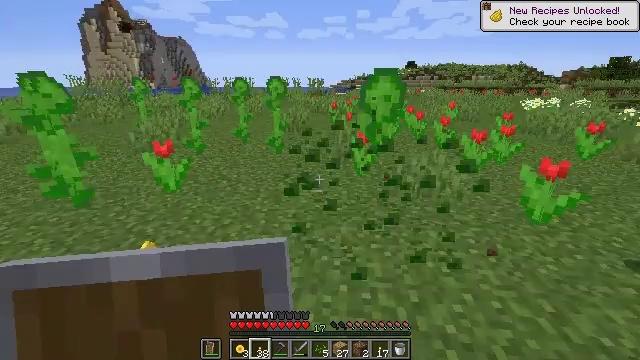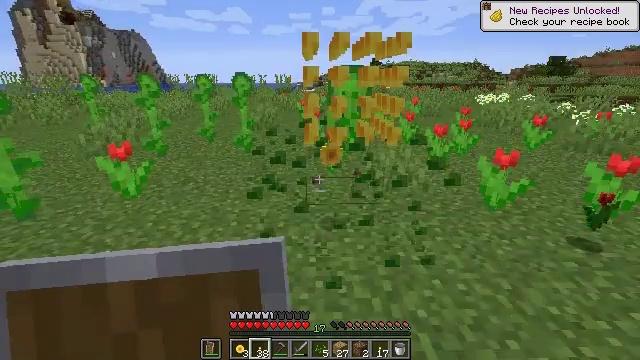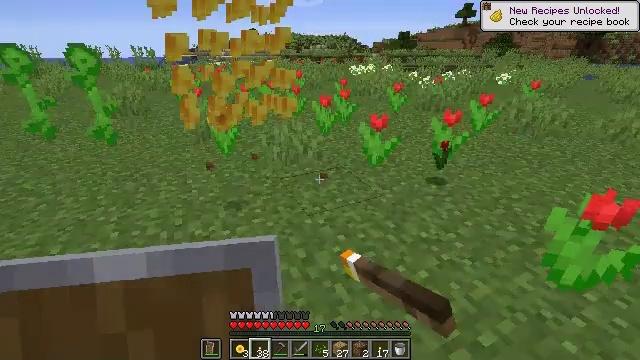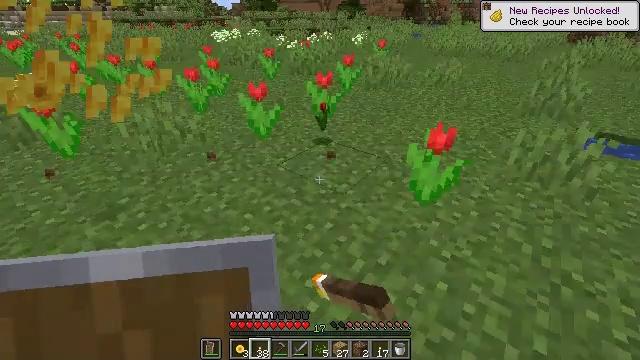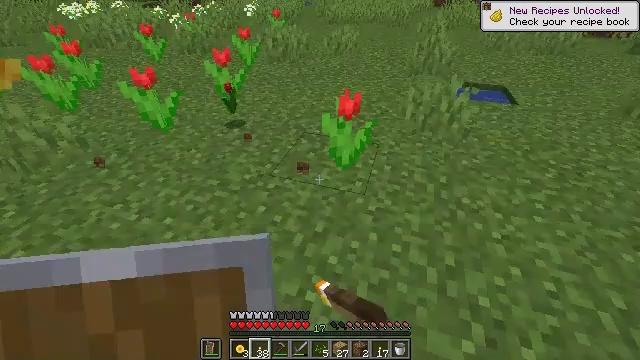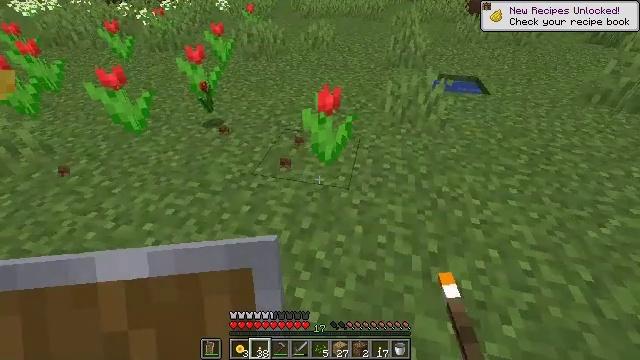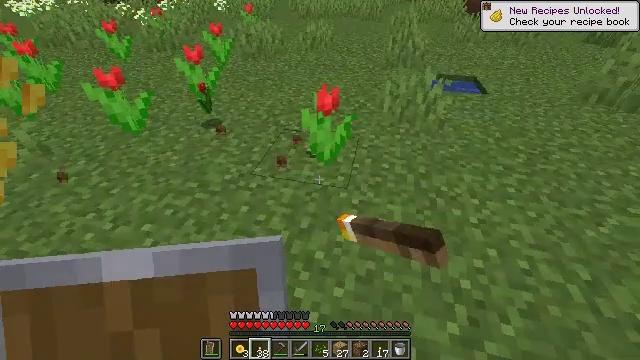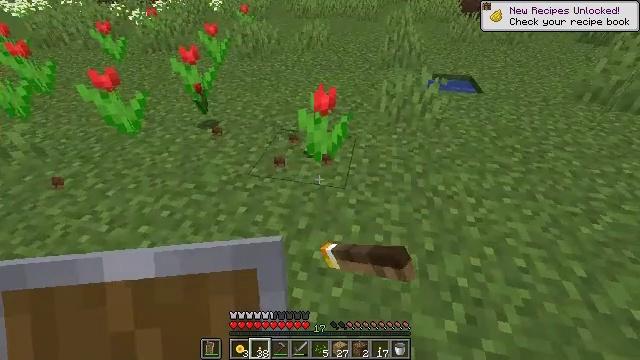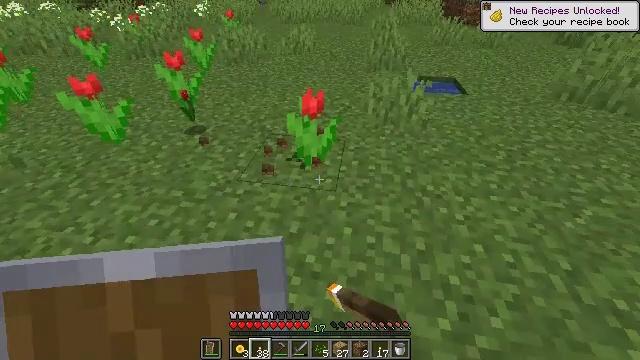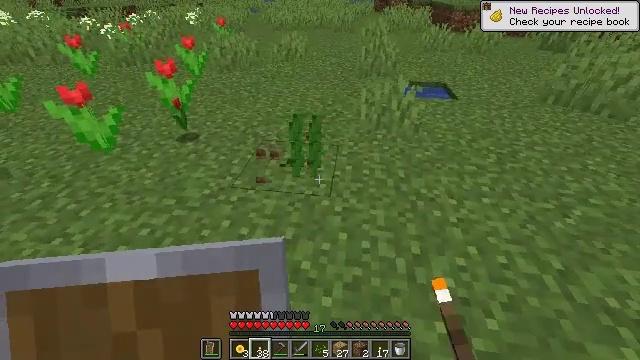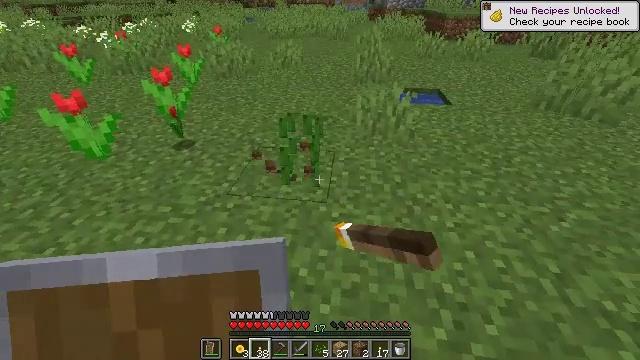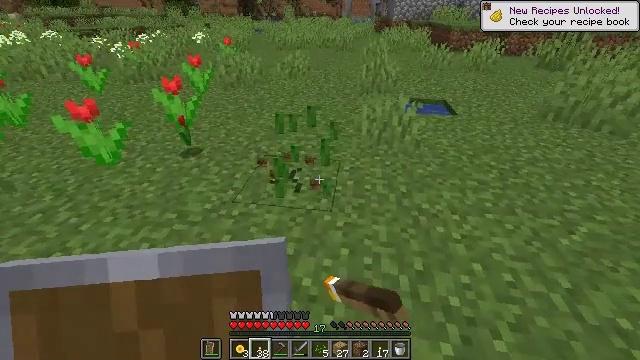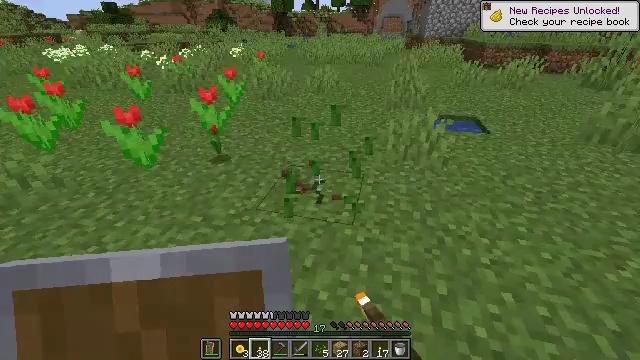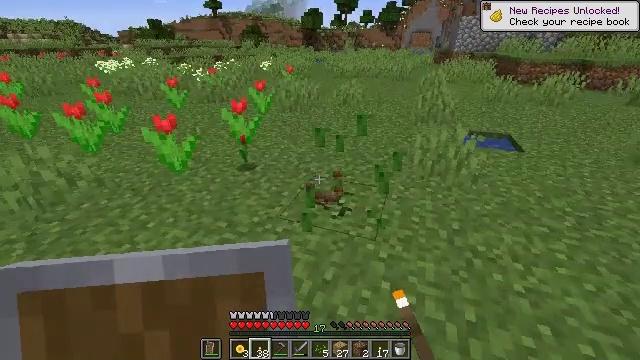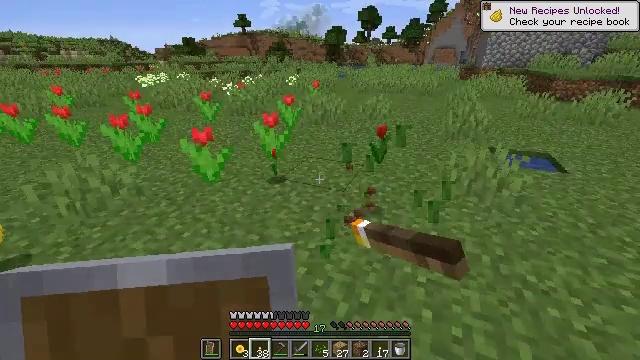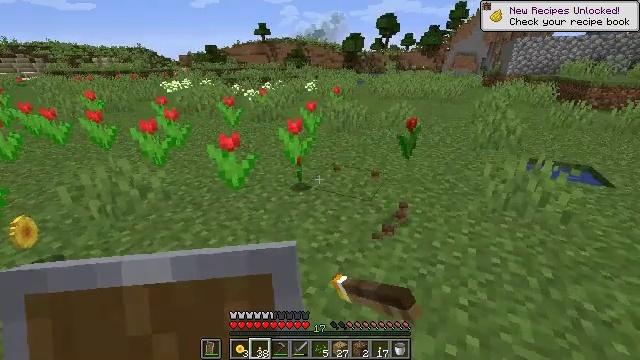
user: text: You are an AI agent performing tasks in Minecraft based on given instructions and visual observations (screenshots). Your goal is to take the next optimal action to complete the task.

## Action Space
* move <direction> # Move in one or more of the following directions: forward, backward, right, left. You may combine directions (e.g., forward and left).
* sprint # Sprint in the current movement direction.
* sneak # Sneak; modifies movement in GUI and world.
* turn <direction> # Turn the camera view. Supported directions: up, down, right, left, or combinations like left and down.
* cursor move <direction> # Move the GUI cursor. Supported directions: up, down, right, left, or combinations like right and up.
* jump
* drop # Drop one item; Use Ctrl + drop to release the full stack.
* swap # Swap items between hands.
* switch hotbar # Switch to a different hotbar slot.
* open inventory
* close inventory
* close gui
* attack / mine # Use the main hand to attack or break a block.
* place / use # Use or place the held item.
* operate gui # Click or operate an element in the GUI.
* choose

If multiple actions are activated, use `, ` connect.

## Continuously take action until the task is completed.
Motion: motion action
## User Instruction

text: Collect the red tulip for decoration.
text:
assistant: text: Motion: turn right, attack / mine
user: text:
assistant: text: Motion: turn right and down, attack / mine
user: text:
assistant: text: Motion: turn right and down, attack / mine
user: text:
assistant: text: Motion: turn right and down, attack / mine
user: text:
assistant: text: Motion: turn right, attack / mine
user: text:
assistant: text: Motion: attack / mine
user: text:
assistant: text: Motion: attack / mine
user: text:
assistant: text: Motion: turn right, attack / mine
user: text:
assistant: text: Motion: turn right and up, attack / mine
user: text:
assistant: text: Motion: turn up, attack / mine
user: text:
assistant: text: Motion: turn left and up, attack / mine
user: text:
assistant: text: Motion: turn left and up, attack / mine
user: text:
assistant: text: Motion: move left, turn left and up, attack / mine
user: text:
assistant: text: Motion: move forward and move left, turn left and up, attack / mine
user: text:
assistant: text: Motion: move forward and move left, turn left and up, attack / mine
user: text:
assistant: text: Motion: move forward and move left, turn left, attack / mine
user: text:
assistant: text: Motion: move forward and move left, turn left, attack / mine
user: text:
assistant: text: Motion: move forward and move left, turn left, attack / mine
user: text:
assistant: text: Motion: move forward and move left, turn left, attack / mine
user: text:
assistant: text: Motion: move forward and move left, turn left, attack / mine
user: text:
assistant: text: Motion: move forward and move left, turn left, attack / mine
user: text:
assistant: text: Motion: move forward, turn left, attack / mine
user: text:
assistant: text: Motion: move forward, turn left, attack / mine
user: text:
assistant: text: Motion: attack / mine